Field crop: maize
Growth stage: 2
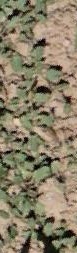
Species: convolvulus